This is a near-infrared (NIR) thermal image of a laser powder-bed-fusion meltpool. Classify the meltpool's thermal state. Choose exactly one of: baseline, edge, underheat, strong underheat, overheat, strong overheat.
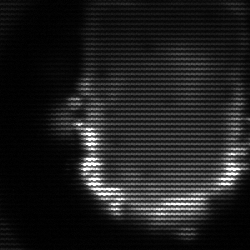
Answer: baseline